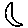
Label: moon